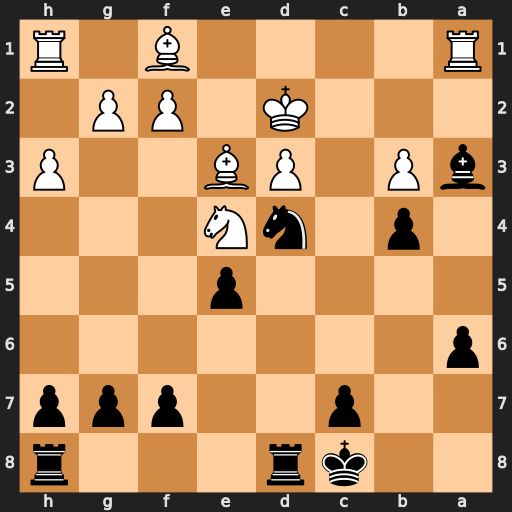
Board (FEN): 2kr3r/2p2ppp/p7/4p3/1p1nN3/bP1PB2P/3K1PP1/R4B1R
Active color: b
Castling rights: -
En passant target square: -
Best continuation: Nxb3+ Kc2 Nxa1+